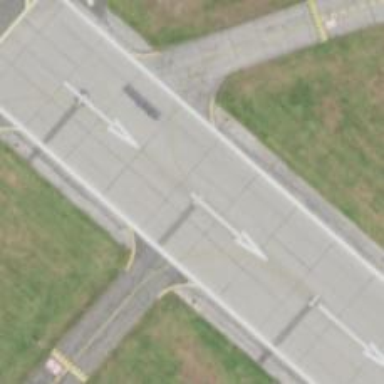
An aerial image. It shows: Runway with displaced threshold at the airport.